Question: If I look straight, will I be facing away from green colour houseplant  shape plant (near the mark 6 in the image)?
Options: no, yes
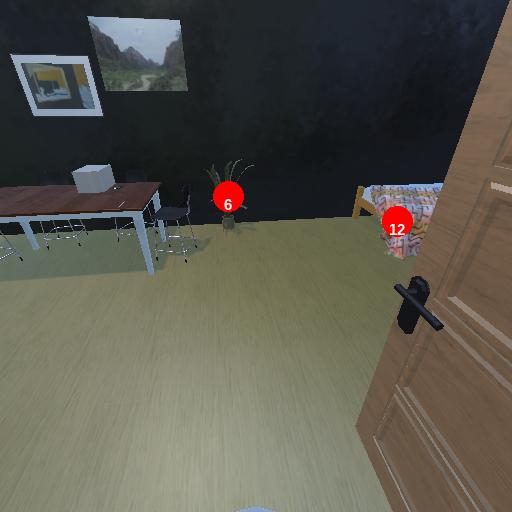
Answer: no